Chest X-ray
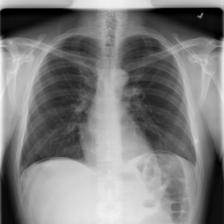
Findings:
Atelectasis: negative
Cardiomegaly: negative
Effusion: positive
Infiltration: negative
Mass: negative
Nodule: negative
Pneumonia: negative
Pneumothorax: negative
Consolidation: negative
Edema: negative
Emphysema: negative
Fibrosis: negative
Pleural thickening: negative
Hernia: negative